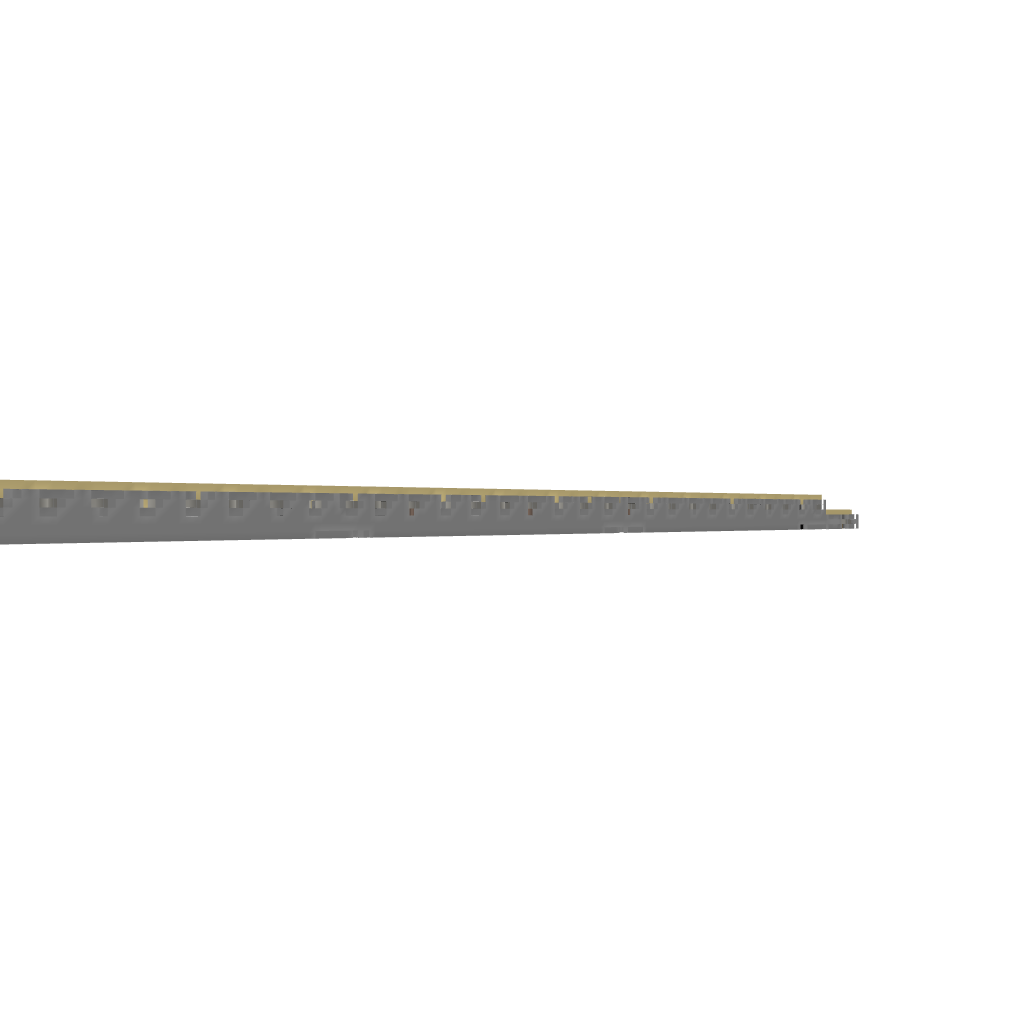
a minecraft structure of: Grand hotel